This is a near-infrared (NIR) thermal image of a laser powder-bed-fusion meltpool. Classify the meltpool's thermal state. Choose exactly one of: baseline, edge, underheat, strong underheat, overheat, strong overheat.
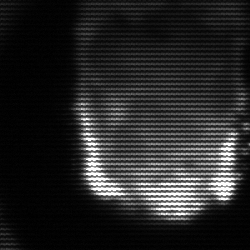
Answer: baseline